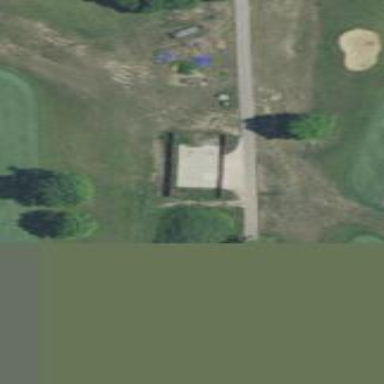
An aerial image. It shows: Area of rough grass used for golf.